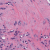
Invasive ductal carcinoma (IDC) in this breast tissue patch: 1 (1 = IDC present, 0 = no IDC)